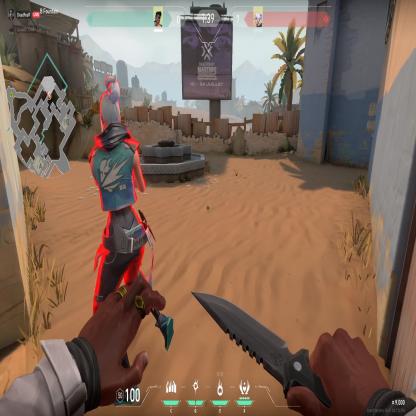
Label: enemy